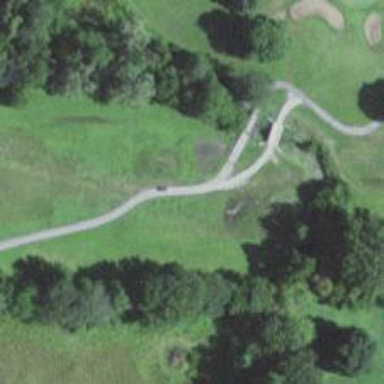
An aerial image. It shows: Service road used as golf cart path.